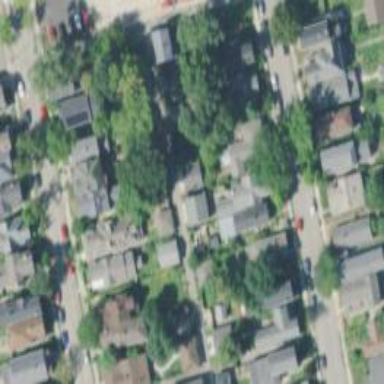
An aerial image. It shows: Neighbourhood designated as historic district.